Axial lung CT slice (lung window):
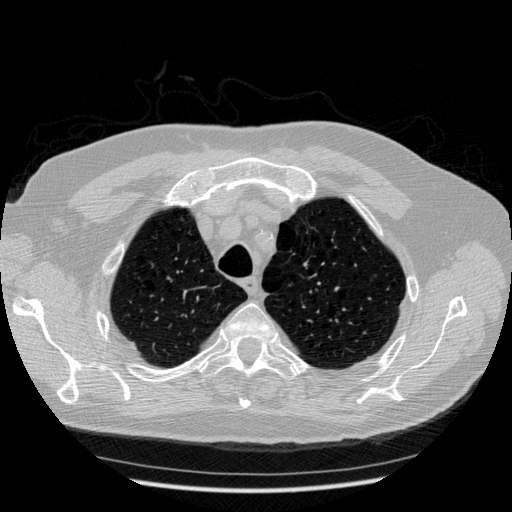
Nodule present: no